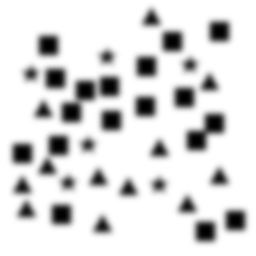
Squares: 18
Triangles: 12
Stars: 6
Total shapes: 36